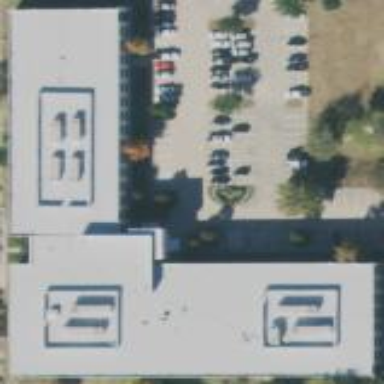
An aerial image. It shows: Office building.